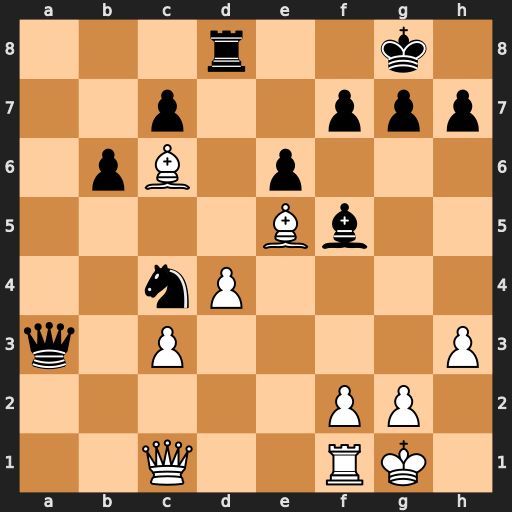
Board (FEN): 3r2k1/2p2ppp/1pB1p3/4Bb2/2nP4/q1P4P/5PP1/2Q2RK1
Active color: w
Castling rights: -
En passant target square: -
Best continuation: Qg5 Qf8 Bxg7 Qxg7 Qxd8+